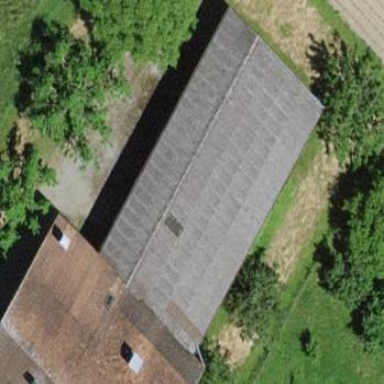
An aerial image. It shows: Barn.